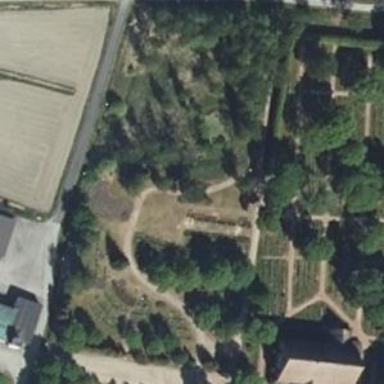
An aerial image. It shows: Graveyard.